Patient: sex F, age 77
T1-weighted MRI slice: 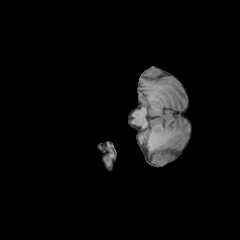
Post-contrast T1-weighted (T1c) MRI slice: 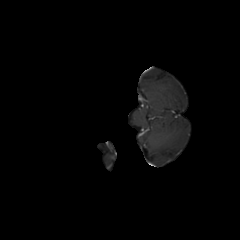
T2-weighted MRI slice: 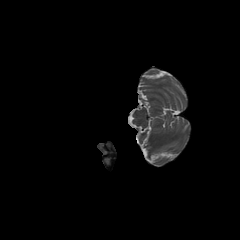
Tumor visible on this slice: no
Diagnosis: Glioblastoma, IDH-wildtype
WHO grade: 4